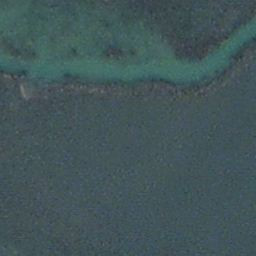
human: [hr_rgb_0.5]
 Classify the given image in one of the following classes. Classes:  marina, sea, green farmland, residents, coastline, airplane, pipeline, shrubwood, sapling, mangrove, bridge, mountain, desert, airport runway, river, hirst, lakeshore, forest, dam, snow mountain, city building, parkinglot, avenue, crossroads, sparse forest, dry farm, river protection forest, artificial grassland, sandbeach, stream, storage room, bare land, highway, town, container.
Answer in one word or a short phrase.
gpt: stream